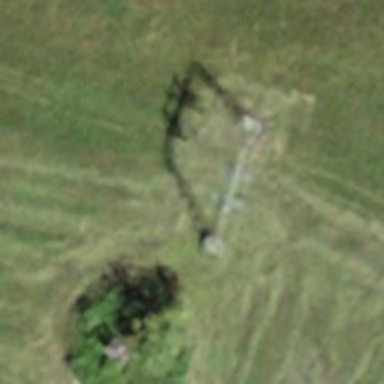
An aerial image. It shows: Pylon used for aerialway.